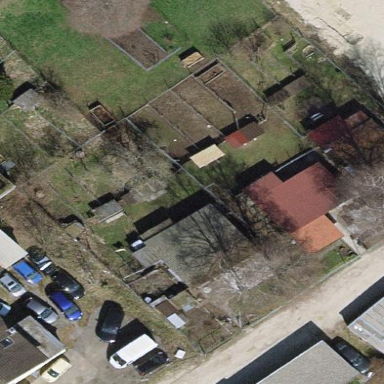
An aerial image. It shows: Allotments area.